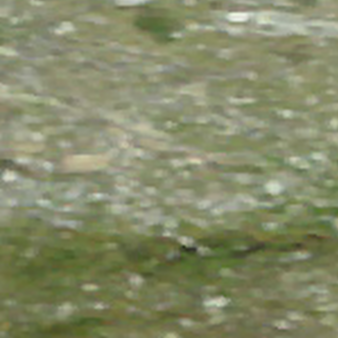
Label: other